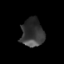
Tissue: skin
Cell type: Epithelial cells
Senescence score: 0.2842
Nuclear area (px): 620
Mean DAPI intensity: 55.327